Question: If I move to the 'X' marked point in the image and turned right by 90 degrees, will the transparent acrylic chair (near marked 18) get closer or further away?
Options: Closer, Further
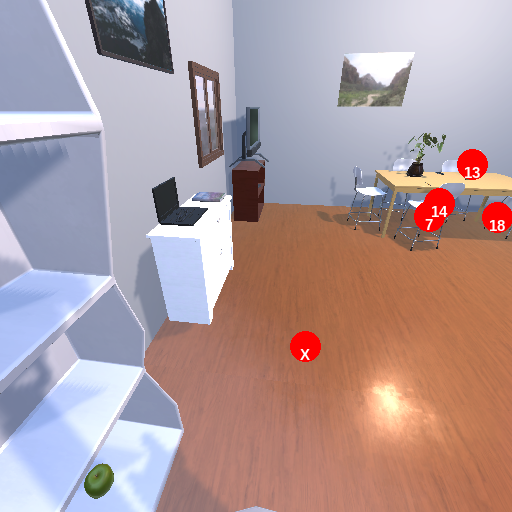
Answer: Closer